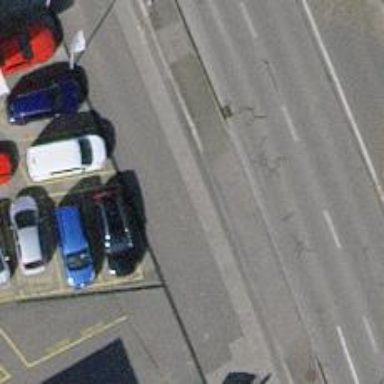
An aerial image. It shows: Asphalt footpath with unmarked crossing.